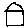
Label: house